Question: I am having trouble on android ndk development. I am very new to ndk and following a tutorial. On compilation time no error comes but when I uploaded the application in device it gives me an error that 'Native Method Not Found'. I have attached the code and snap shots of my package.
AT ndk-build I got this:
'''
[arm64-v8a] Compile : com_testing_ndk_FibLib <= com_testing_ndk_FibLib.c
[arm64-v8a] SharedLibrary : libcom_testing_ndk_FibLib.so
[arm64-v8a] Install : libcom_testing_ndk_FibLib.so => libs/arm64-v8a/libcom_testing_ndk_FibLib.so
[x86_64] Compile : com_testing_ndk_FibLib <= com_testing_ndk_FibLib.c
[x86_64] SharedLibrary : libcom_testing_ndk_FibLib.so
[x86_64] Install : libcom_testing_ndk_FibLib.so => libs/x86_64/libcom_testing_ndk_FibLib.so
[mips64] Compile : com_testing_ndk_FibLib <= com_testing_ndk_FibLib.c
[mips64] SharedLibrary : libcom_testing_ndk_FibLib.so
[mips64] Install : libcom_testing_ndk_FibLib.so => libs/mips64/libcom_testing_ndk_FibLib.so
[armeabi-v7a] Compile thumb : com_testing_ndk_FibLib <= com_testing_ndk_FibLib.c
[armeabi-v7a] SharedLibrary : libcom_testing_ndk_FibLib.so
[armeabi-v7a] Install : libcom_testing_ndk_FibLib.so => libs/armeabi-v7a/libcom_testing_ndk_FibLib.so
[armeabi] Compile thumb : com_testing_ndk_FibLib <= com_testing_ndk_FibLib.c
[armeabi] SharedLibrary : libcom_testing_ndk_FibLib.so
[armeabi] Install : libcom_testing_ndk_FibLib.so => libs/armeabi/libcom_testing_ndk_FibLib.so
[x86] Compile : com_testing_ndk_FibLib <= com_testing_ndk_FibLib.c
[x86] SharedLibrary : libcom_testing_ndk_FibLib.so
[x86] Install : libcom_testing_ndk_FibLib.so => libs/x86/libcom_testing_ndk_FibLib.so
[mips] Compile : com_testing_ndk_FibLib <= com_testing_ndk_FibLib.c
[mips] SharedLibrary : libcom_testing_ndk_FibLib.so
[mips] Install : libcom_testing_ndk_FibLib.so => libs/mips/libcom_testing_ndk_FibLib.so
'''
FibLib.java
'''
package com.testing.ndk;
public class FibLib {
static {
System.loadLibrary("com_testing_ndk_FibLib"); // Load native library at runtime
// hello.dll (Windows) or libhello.so (Unixes)
}
// Declare a native method sayHello() that receives nothing and returns void
public static native String sayHello();
// Test Driver
public static void main(String[] args) {
new FibLib().sayHello(); // invoke the native method
}
}
'''
com_testing_ndk_FibLib.c
'''
#include <jni.h>
#include <stdio.h>
#include "com_testing_ndk_FibLib.h"
// Implementation of native method sayHello() of HelloJNI class
JNIEXPORT void JNICALL Java_com_testing_ndk_FibLib_sayHello(JNIEnv *env, jobject thisObj) {
printf("Hello World!
");
return;
}
'''
com_testing_ndk_FibLib.h
'''
/* DO NOT EDIT THIS FILE - it is machine generated */
#include <jni.h>
/* Header for class com_testing_ndk_FibLib */
#ifndef _Included_com_testing_ndk_FibLib
#define _Included_com_testing_ndk_FibLib
#ifdef __cplusplus
extern "C" {
#endif
/*
* Class: com_testing_ndk_FibLib
* Method: sayHello
* Signature: ()Ljava/lang/String;
*/
JNIEXPORT jstring JNICALL Java_com_testing_ndk_FibLib_sayHello
(JNIEnv *, jclass);
#ifdef __cplusplus
}
#endif
#endif
'''
Application.mk
'''
APP_PLATFORM := android-17
APP_ABI :=all
'''
Android.mk
'''
LOCAL_PATH := $(call my-dir)
include $(CLEAR_VARS)
LOCAL_SRC_FILES :=com_testing_ndk_FibLib.c
LOCAL_MODULE :=com_testing_ndk_FibLib
include $(BUILD_SHARED_LIBRARY)
'''
Error Log:
'''
[arm64-v8a] Compile : com_testing_ndk_FibLib <= com_testing_ndk_FibLib.c
jni/com_testing_ndk_FibLib.c:6:24: error: conflicting types for 'Java_com_testing_ndk_FibLib_sayHello'
JNIEXPORT void JNICALL Java_com_testing_ndk_FibLib_sayHello(JNIEnv *env, jobject thisObj) {
^
In file included from jni/com_testing_ndk_FibLib.c:3:0:
jni/com_testing_ndk_FibLib.h:15:27: note: previous declaration of 'Java_com_testing_ndk_FibLib_sayHello' was here
JNIEXPORT jstring JNICALL Java_com_testing_ndk_FibLib_sayHello
^
make: *** [obj/local/arm64-v8a/objs/com_testing_ndk_FibLib/com_testing_ndk_FibLib.o] Error 1
'''

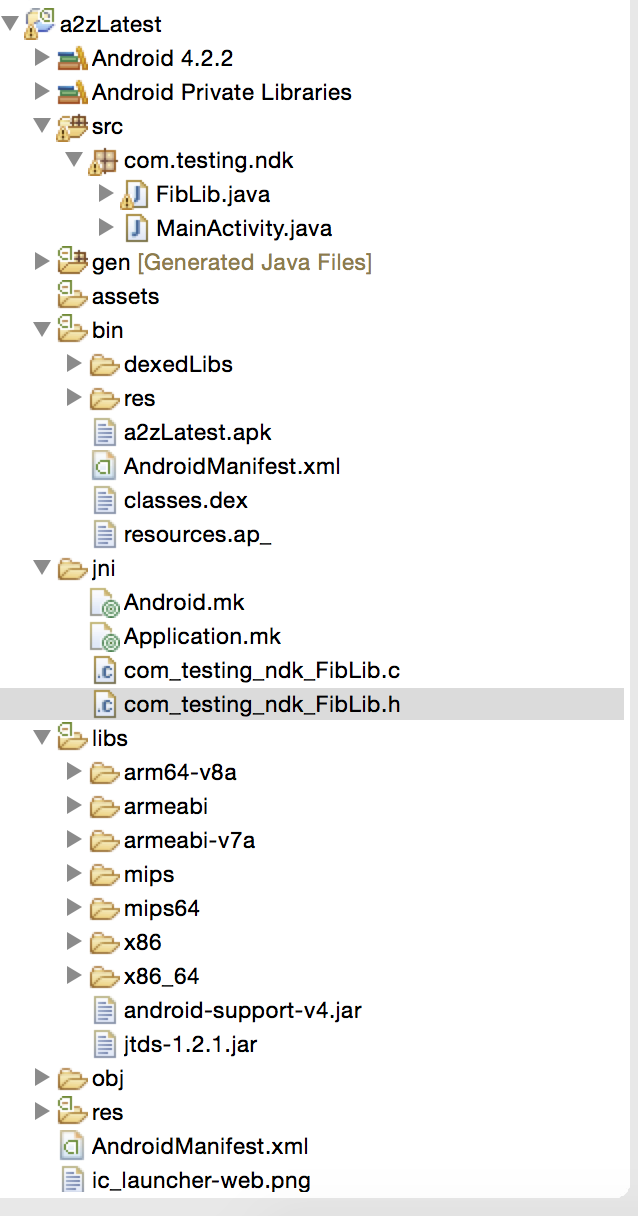
Answer: JNI peforms native method search using its name. To ensure that exported function it found is correct one, methods must be named according following scheme:
'''
Java_package_name_className_methodName
'''
For example, in you case name of native function must be 'Java_com_testing_ndk_FibLib_sayHello', but in your 'com_testing_ndk_FibLib.c' there are no function with such name.
Following snippet should be fine if you place it in this file.
'''
com_testing_ndk_FibLib.c
#include <jni.h>
#include <stdio.h>
#include "com_testing_ndk_FibLib.h"
// Implementation of native method sayHello() of HelloJNI class
JNIEXPORT void JNICALL Java_com_testing_ndk_FibLib_sayHello(JNIEnv *env, jobject thisObj) {
printf("Hello World!
");
return;
}
'''
---
To fix your problem change return type of signature in com_testing_ndk_FibLib.h at line 15
'''
...
JNIEXPORT void JNICALL Java_com_testing_ndk_FibLib_sayHello
(JNIEnv *, jclass);
...
'''
and in FibLib.java at line 10:
'''
...
public static native String sayHello();
...
'''
Read about JNI here: <URL>